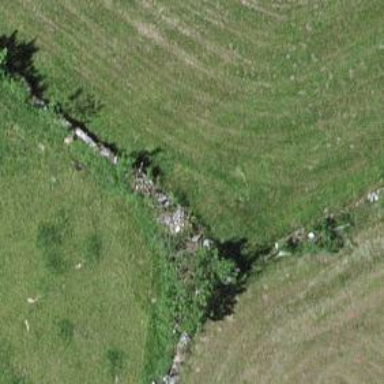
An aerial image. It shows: Dry stone wall barrier.